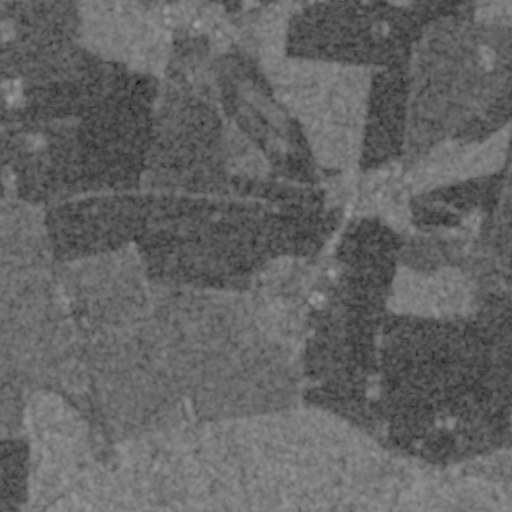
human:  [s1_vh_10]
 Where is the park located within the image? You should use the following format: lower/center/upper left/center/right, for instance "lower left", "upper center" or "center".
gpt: The park is located in the center right of the image.
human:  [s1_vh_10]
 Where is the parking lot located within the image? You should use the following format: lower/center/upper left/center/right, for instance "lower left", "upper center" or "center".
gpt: The parking lot is located in the lower center of the image.
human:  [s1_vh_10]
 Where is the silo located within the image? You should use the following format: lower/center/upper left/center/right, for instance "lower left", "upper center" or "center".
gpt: The silo is located in the upper right of the image.
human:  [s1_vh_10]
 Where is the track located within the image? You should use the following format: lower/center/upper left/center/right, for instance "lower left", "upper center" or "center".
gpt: There is no track in the image.

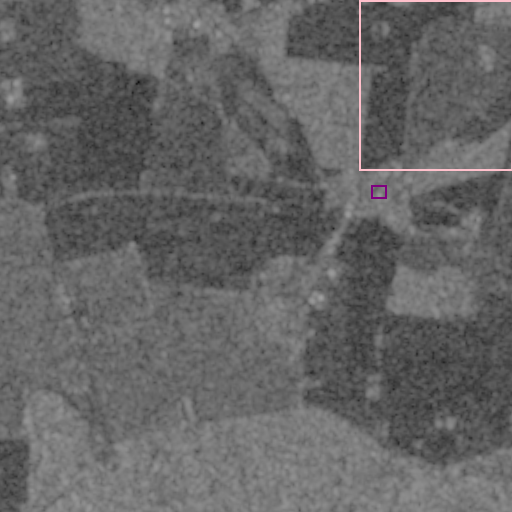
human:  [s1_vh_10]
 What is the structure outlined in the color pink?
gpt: The structure outlined in pink is a crop field.
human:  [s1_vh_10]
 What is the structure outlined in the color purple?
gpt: The structure outlined in purple is a park.
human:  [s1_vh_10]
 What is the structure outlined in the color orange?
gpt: There is no orange outline.